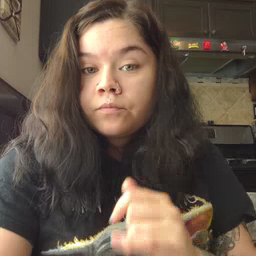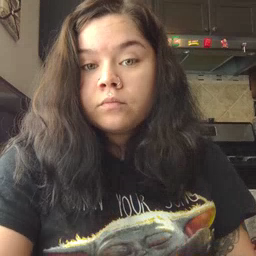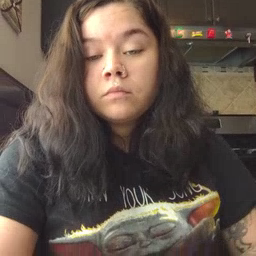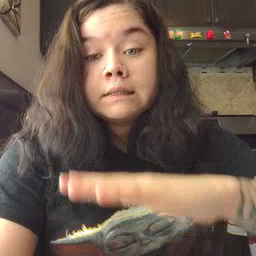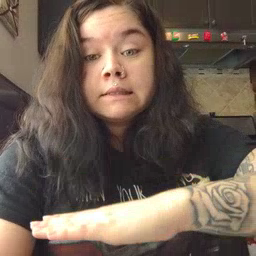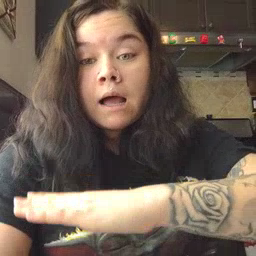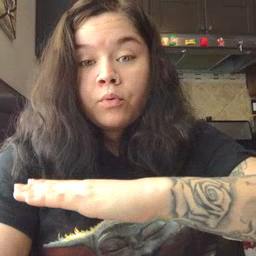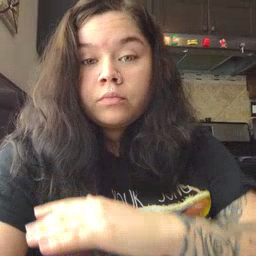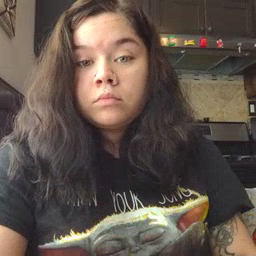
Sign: table